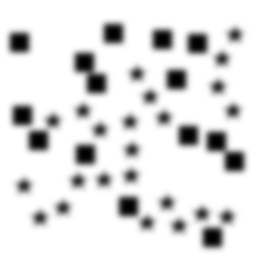
Squares: 15
Triangles: 0
Stars: 23
Total shapes: 38